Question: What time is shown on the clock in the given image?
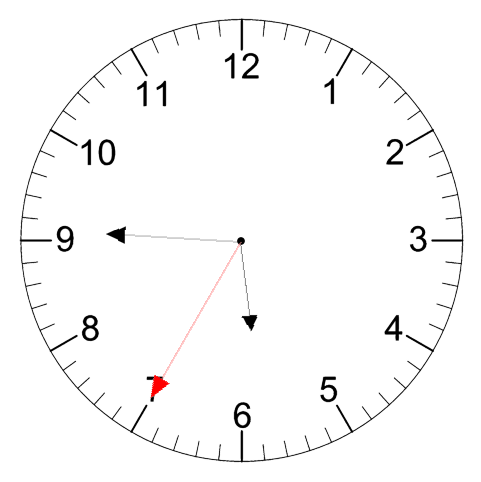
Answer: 05:45:35